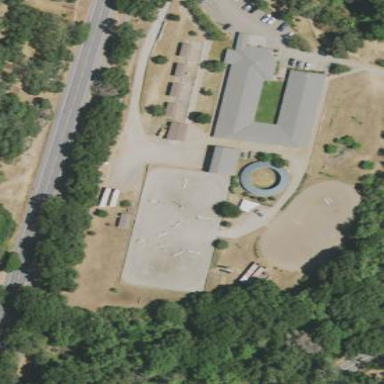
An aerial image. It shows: Wooden fence surrounds equestrian pitch.